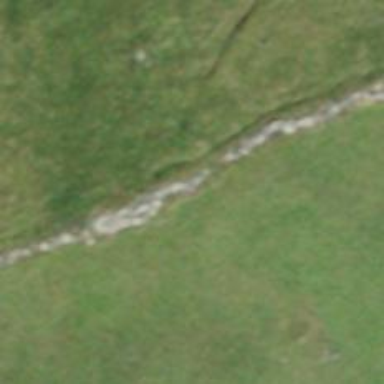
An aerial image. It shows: Wall barrier.